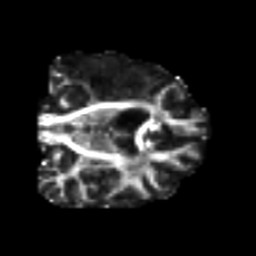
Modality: FA
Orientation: coronal
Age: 54
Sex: male
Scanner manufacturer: siemens
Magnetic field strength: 3 T
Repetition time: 4.999 s
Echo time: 0.07946 s